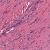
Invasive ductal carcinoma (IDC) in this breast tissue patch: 1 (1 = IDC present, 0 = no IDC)